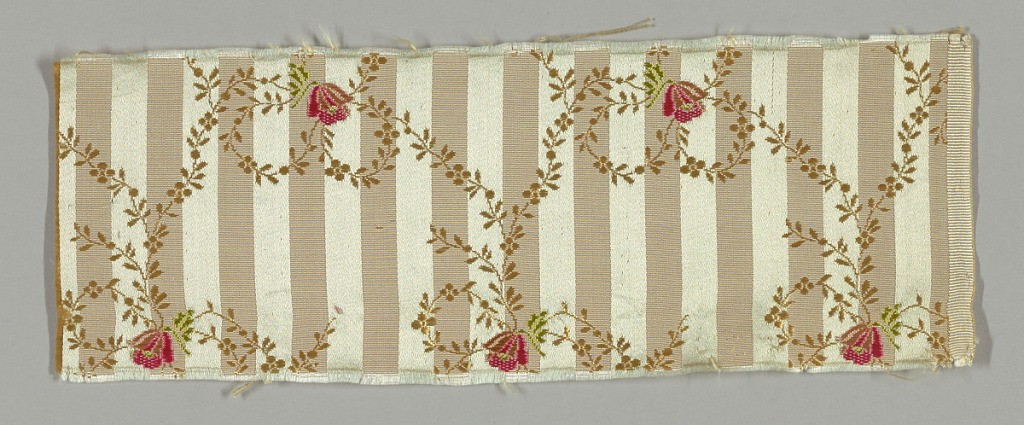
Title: Fragment
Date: late 19th century
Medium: silk Technique: compound satin weave with discontinuous supplementary weft (brocaded)
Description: Ground narrowly striped vertically light blue satin and pale pink plain cloth. Over this a minute trailing vine, in secondary cream silk weft, looping into bow form and holding in knot a small bell-shaped blossom, which is brocaded in cerise, pink and green. Right selvage present.